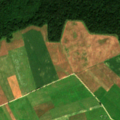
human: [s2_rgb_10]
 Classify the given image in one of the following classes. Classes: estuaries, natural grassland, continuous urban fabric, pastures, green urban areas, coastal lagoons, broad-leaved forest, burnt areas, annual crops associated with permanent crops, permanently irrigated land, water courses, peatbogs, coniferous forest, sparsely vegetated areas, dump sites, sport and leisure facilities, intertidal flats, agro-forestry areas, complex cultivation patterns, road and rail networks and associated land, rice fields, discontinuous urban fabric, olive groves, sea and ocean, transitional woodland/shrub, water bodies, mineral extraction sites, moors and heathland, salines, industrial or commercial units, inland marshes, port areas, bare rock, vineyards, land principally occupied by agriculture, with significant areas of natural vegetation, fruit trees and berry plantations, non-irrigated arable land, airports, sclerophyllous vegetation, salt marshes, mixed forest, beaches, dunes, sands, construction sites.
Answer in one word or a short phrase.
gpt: non-irrigated arable land, complex cultivation patterns, broad-leaved forest, mixed forest